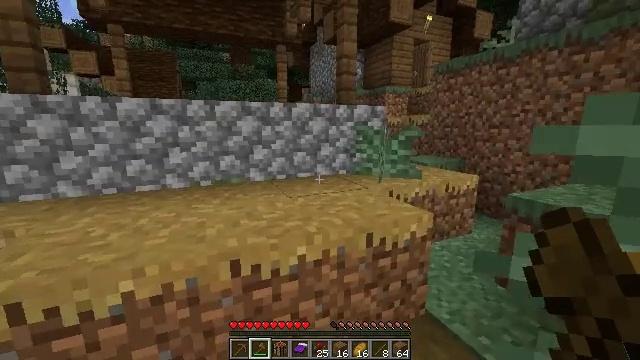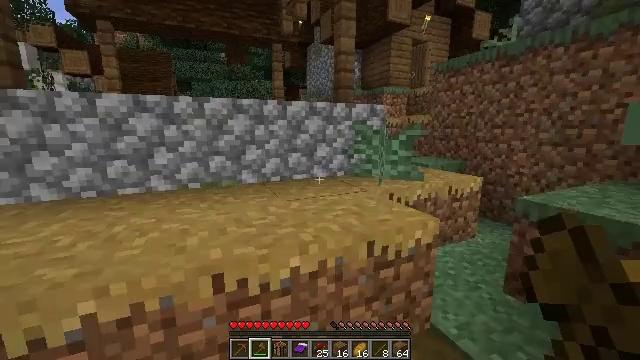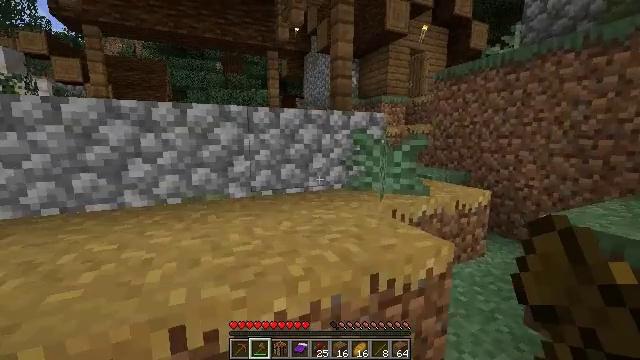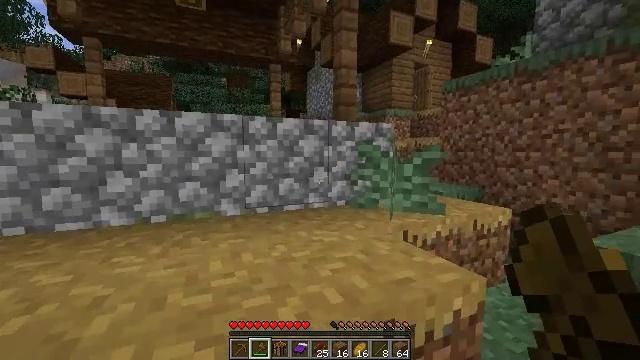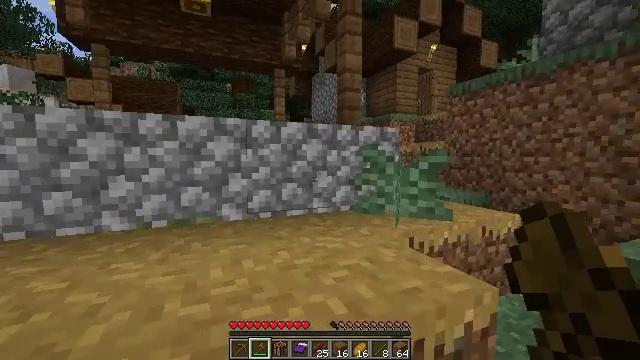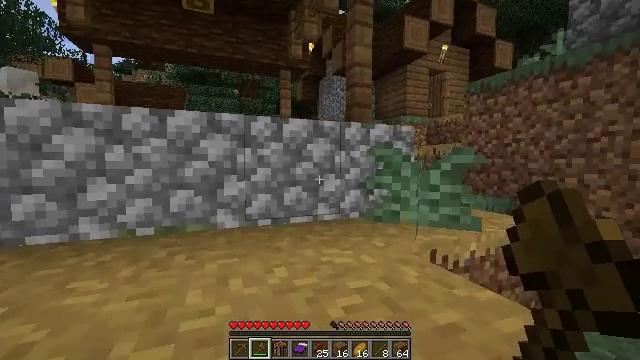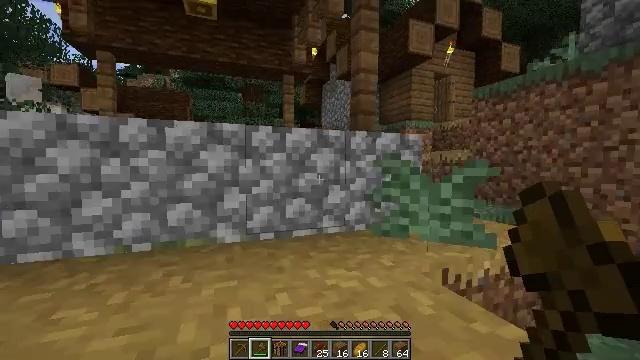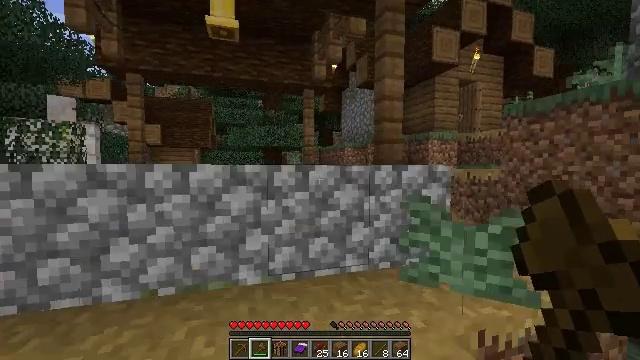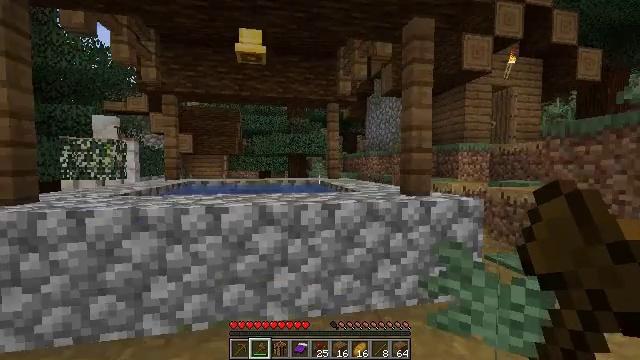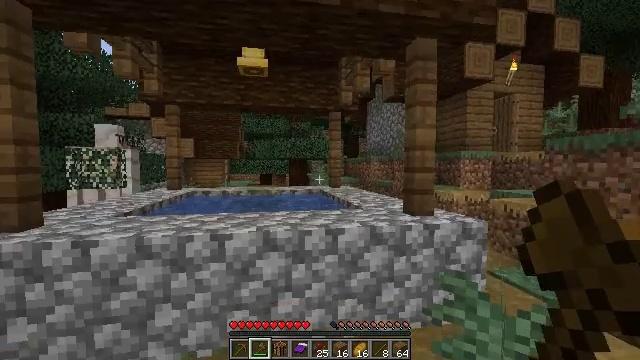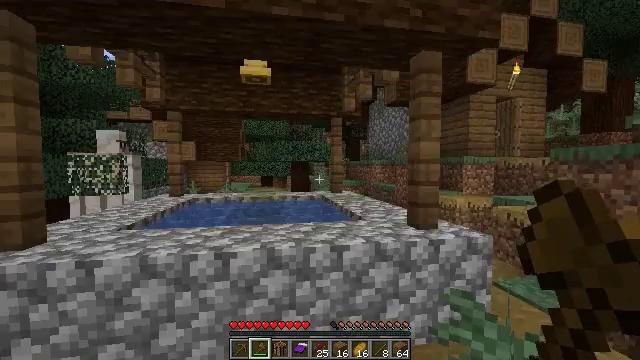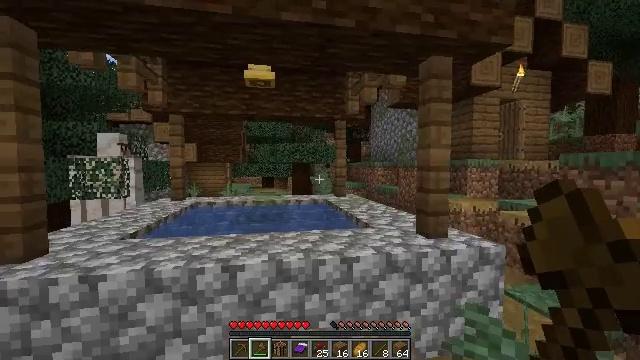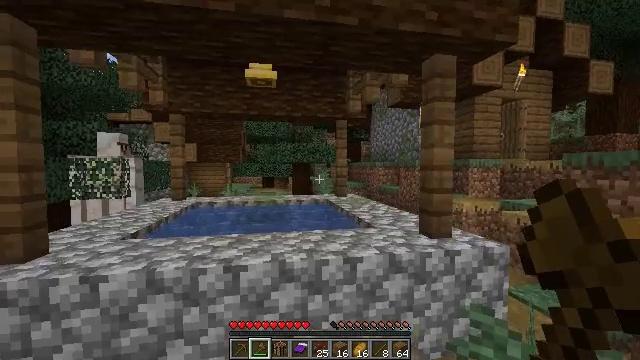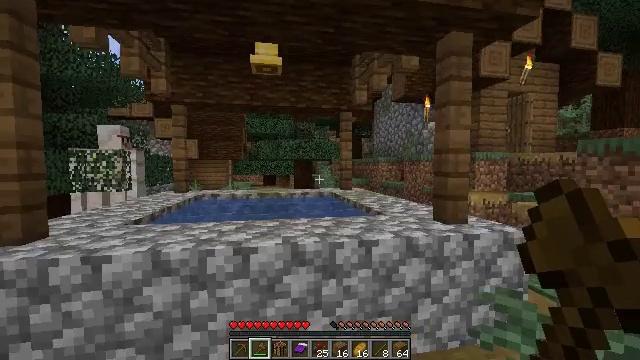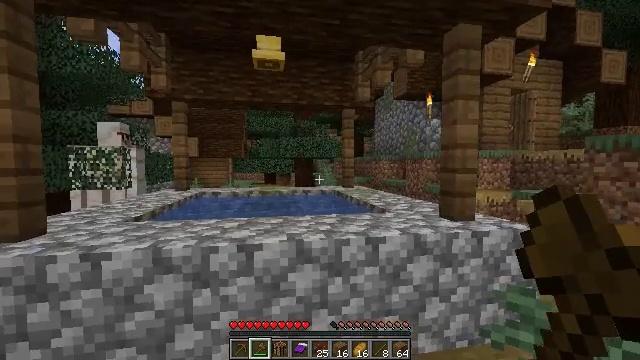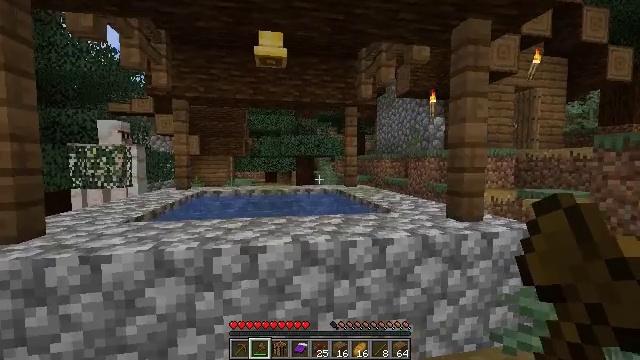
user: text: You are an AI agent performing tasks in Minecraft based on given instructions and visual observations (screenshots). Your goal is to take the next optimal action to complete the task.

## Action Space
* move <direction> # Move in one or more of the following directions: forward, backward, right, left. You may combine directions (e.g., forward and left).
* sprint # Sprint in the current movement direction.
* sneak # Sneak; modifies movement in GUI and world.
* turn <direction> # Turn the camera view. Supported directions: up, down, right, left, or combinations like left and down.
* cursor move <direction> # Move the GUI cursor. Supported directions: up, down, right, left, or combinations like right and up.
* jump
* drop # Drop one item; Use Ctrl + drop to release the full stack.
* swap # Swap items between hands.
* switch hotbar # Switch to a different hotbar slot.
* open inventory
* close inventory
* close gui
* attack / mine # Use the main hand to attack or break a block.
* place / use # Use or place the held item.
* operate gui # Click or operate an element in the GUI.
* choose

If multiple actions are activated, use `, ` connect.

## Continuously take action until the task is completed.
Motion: motion action
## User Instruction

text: Remove the large fern from the terrain.
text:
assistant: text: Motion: move forward
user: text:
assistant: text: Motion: move forward, turn up
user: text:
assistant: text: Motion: move forward, turn up
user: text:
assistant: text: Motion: move forward, turn up
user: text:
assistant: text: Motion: move forward, turn left and up
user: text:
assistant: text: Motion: move forward and move left, jump
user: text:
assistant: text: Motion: move forward and move left, turn left, jump
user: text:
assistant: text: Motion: move forward and move left, turn left, jump
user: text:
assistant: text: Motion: move forward and move left, jump
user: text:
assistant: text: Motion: move forward and move left
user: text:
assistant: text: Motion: move forward and move left
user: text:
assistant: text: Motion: move forward and move left
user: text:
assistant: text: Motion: move forward and move left
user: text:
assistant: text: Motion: move forward
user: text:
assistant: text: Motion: move forward
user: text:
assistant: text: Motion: move forward
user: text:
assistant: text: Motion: move forward
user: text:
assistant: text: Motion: move forward
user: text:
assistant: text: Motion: move forward, jump
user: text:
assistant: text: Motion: move forward, jump
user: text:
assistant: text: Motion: move forward, jump
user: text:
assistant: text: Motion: move forward, jump
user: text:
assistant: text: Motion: move forward
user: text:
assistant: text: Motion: move forward, turn left
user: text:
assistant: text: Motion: move forward and move left, turn left
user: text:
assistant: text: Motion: move forward and move left
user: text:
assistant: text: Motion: move forward and move left
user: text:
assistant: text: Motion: move forward and move left, turn left
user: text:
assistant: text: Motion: move forward and move left, turn left
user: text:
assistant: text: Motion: move forward and move left